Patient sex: M
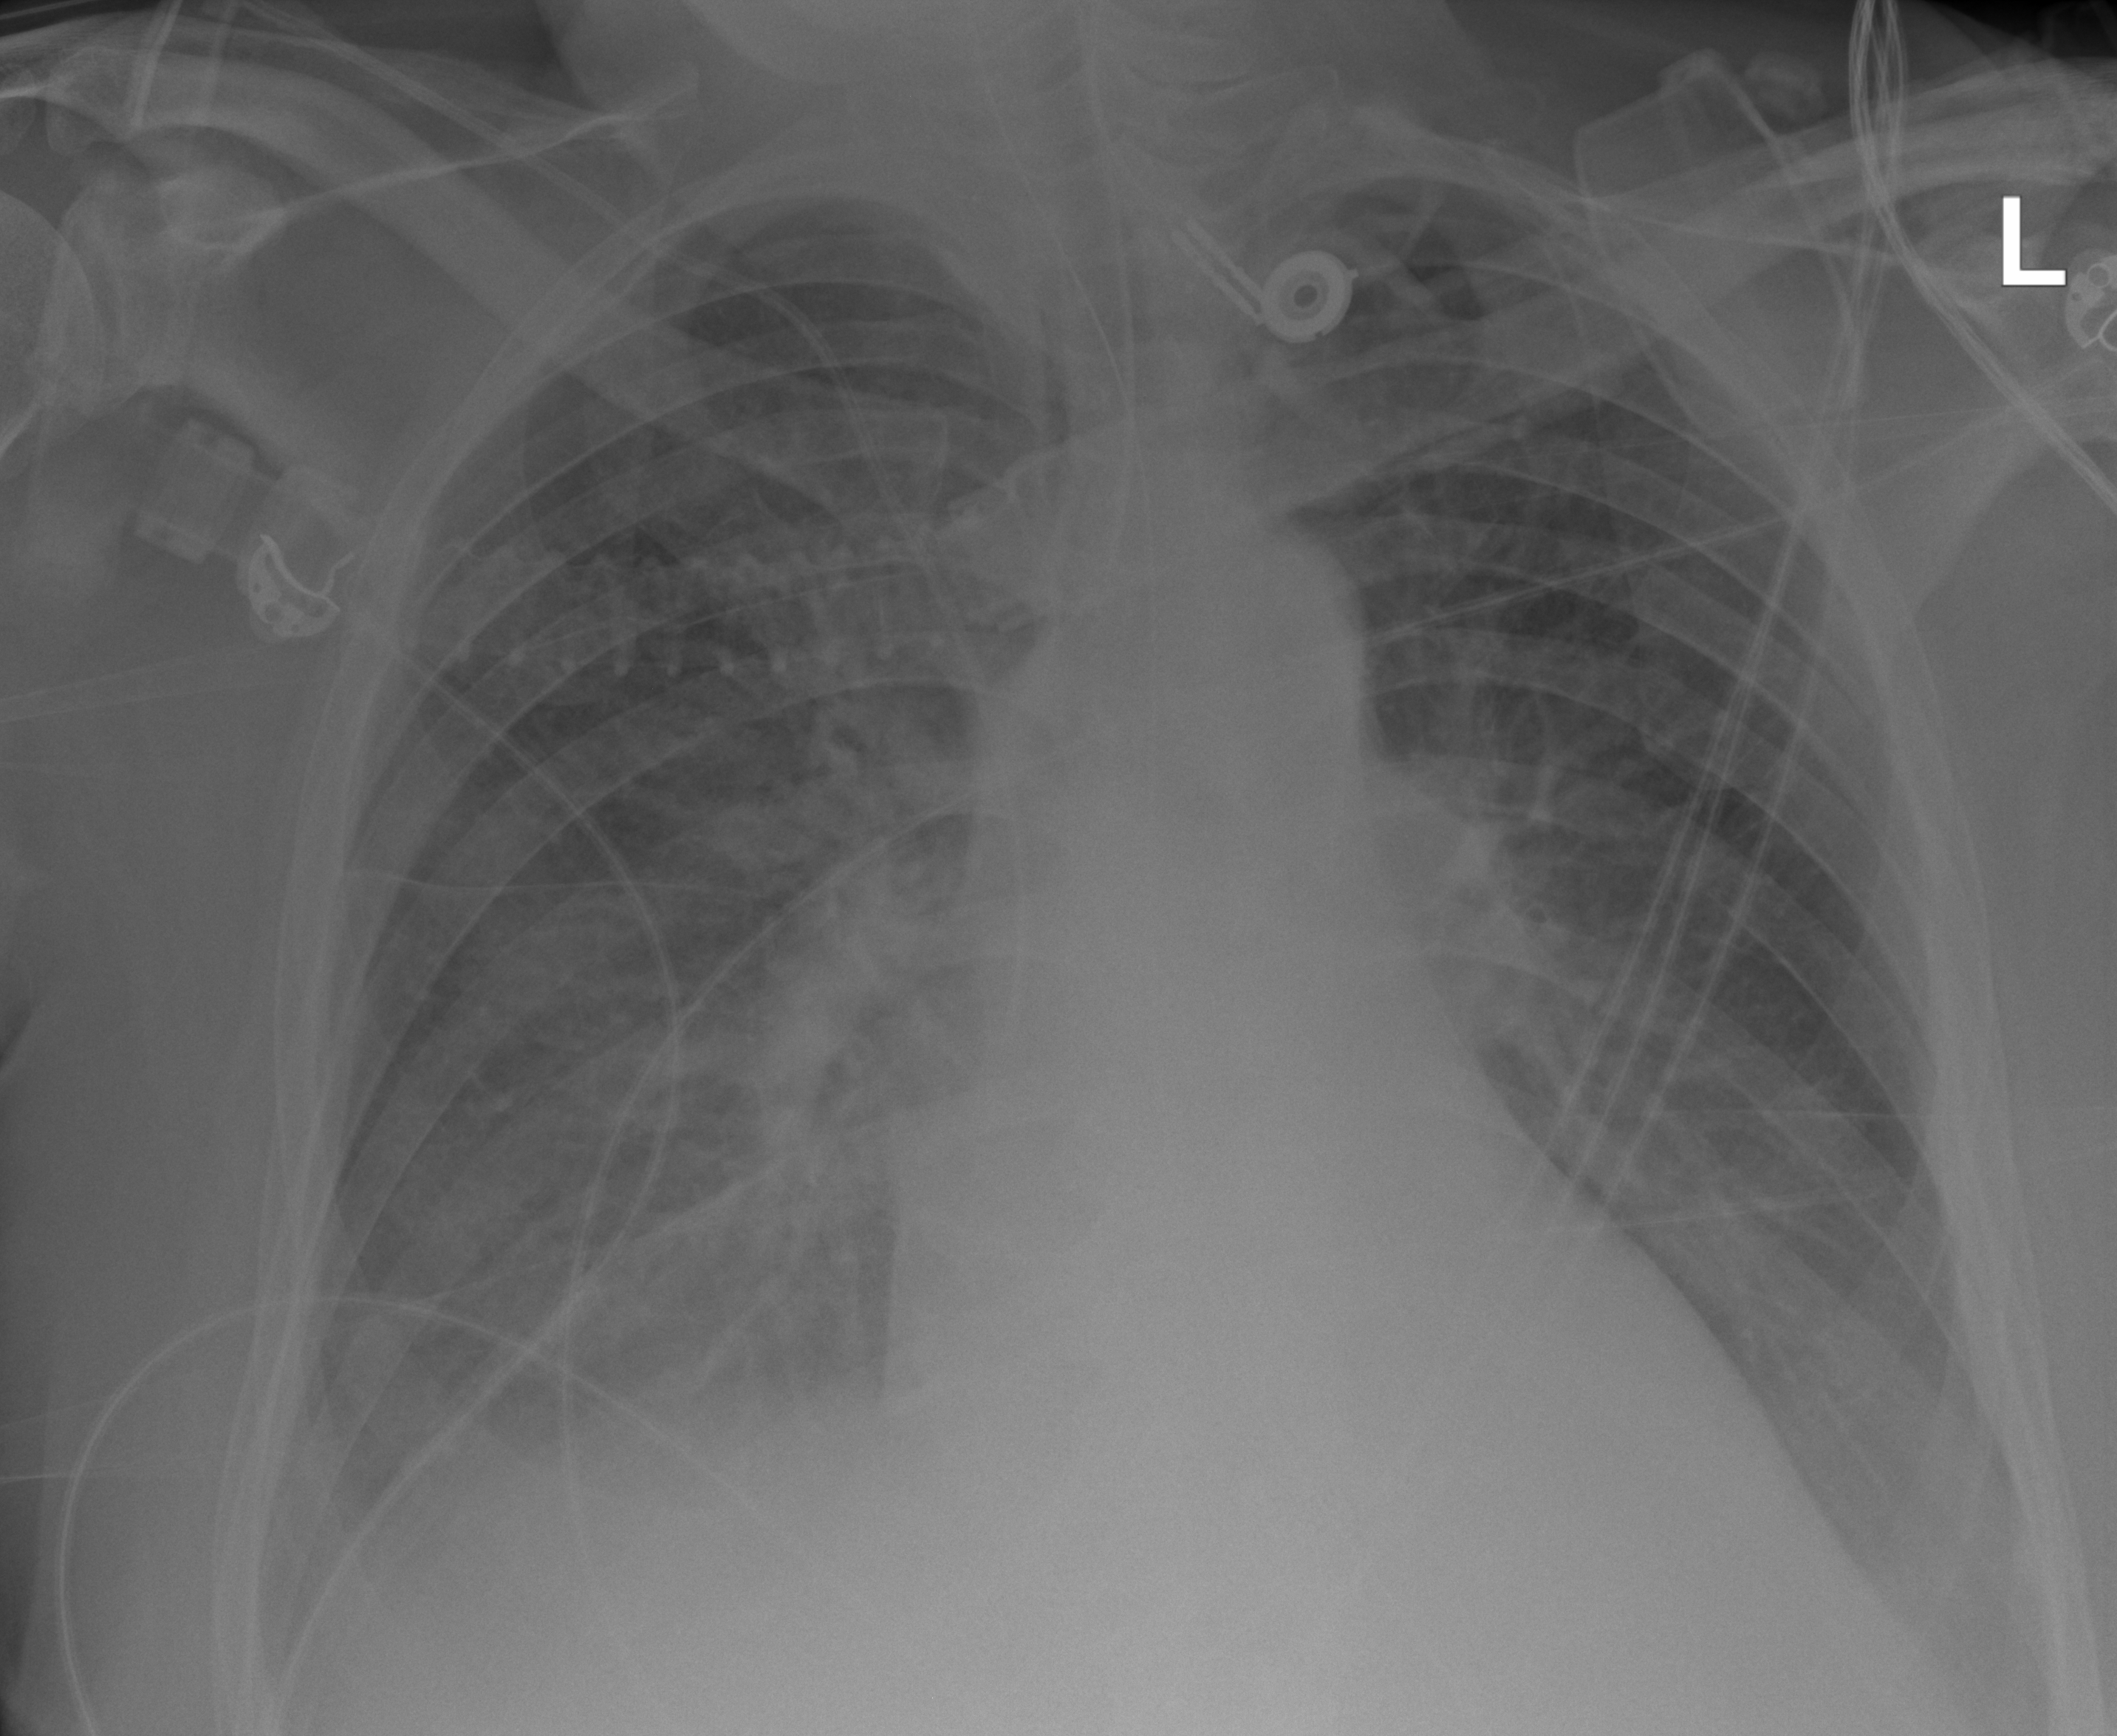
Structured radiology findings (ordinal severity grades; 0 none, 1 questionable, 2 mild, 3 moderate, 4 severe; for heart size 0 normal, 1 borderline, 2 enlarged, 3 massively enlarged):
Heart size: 1
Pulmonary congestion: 2
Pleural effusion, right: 2
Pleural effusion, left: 2
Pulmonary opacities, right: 1
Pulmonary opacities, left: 1
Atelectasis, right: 1
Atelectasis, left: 1